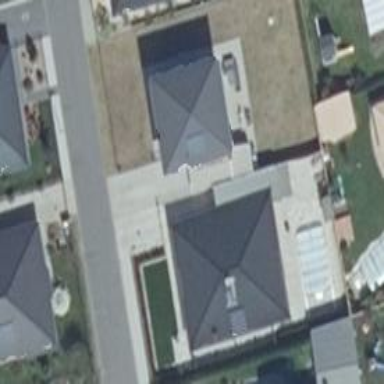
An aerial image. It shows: Building with hipped roof shape.